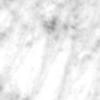
Label: no_change